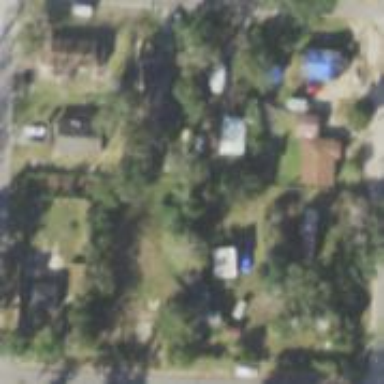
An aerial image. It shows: Single-family residential area.